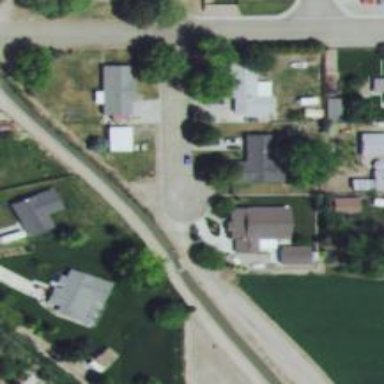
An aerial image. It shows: Residential road.